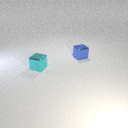
small cyan metal cube to the left of small blue metal cube